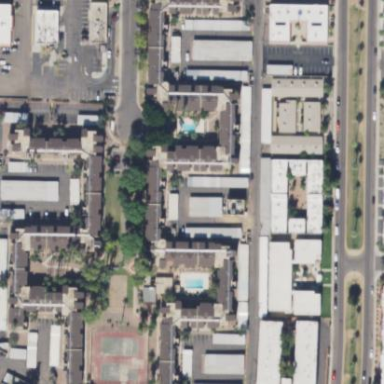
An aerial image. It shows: Residential area with apartments.